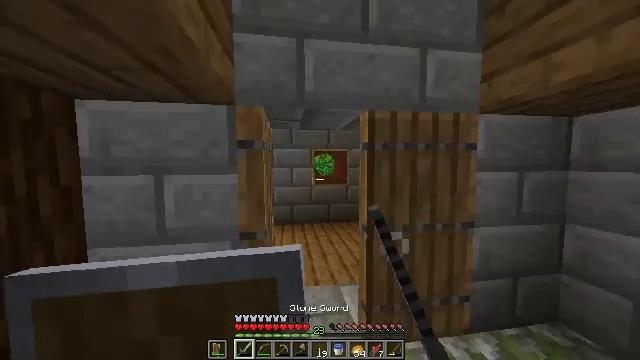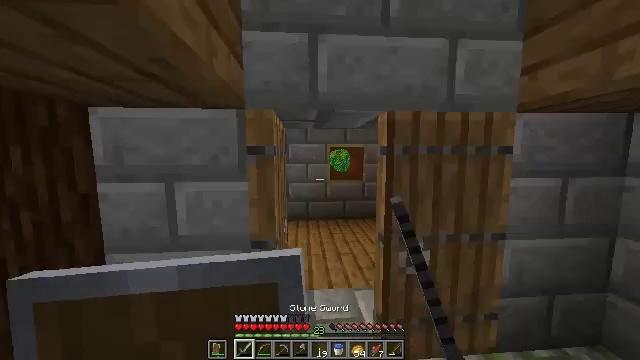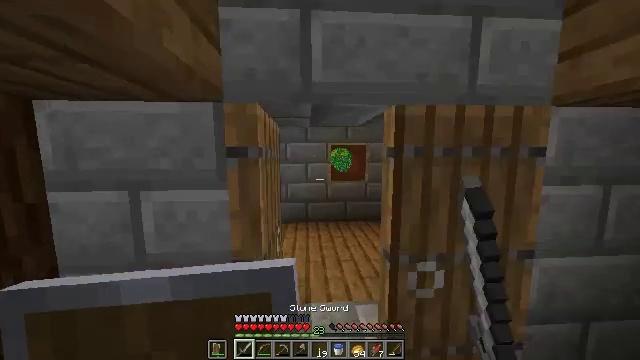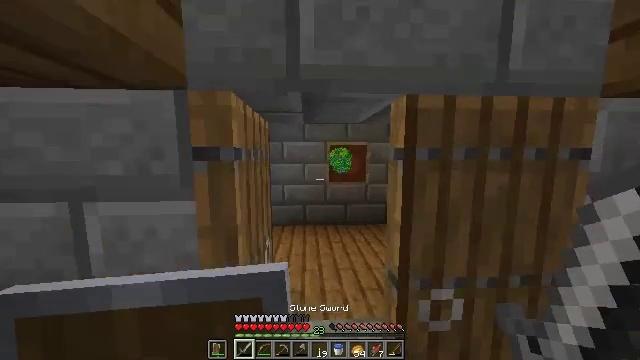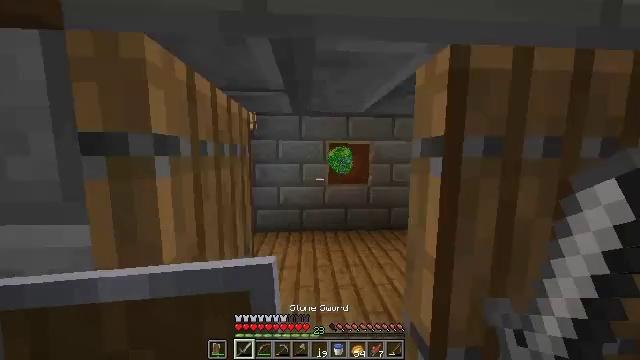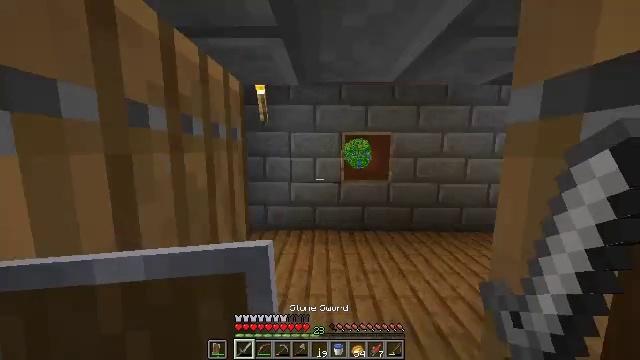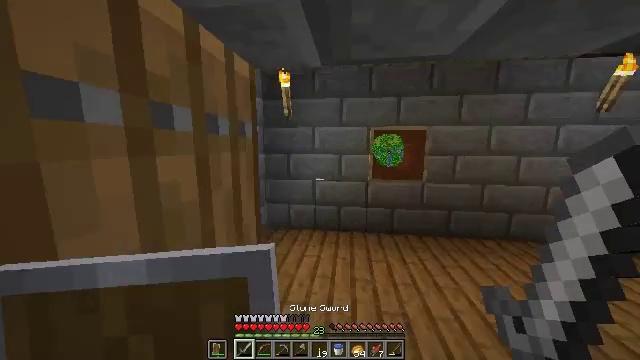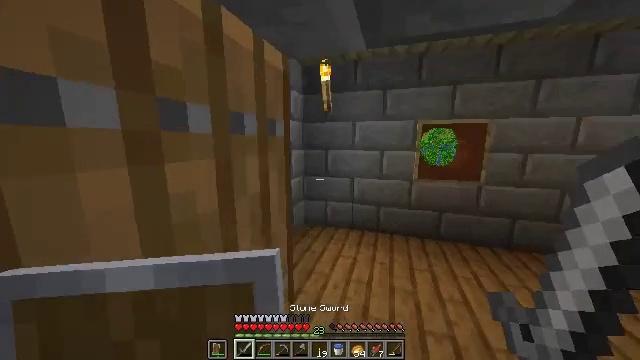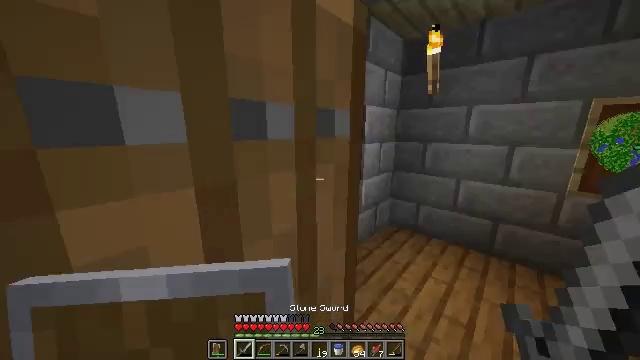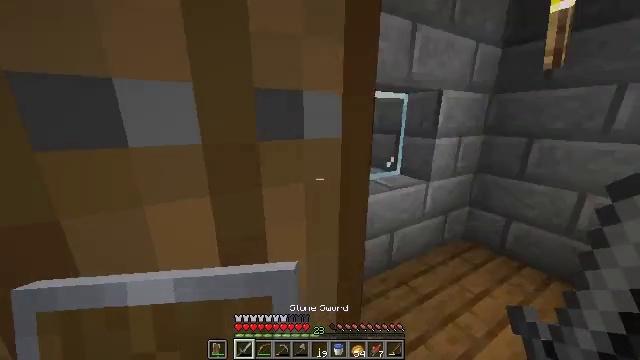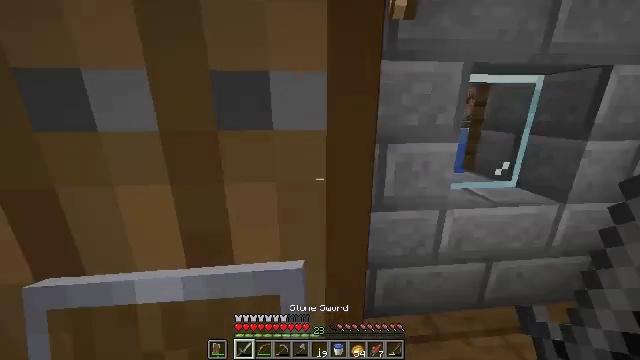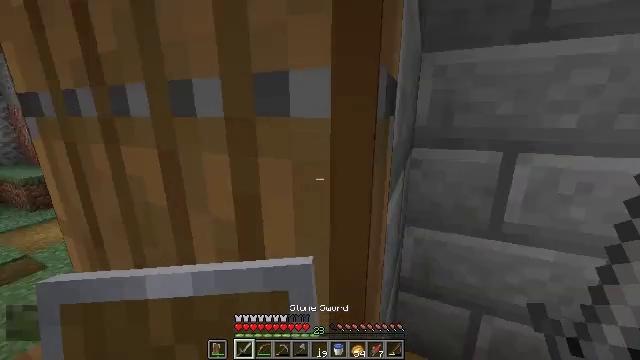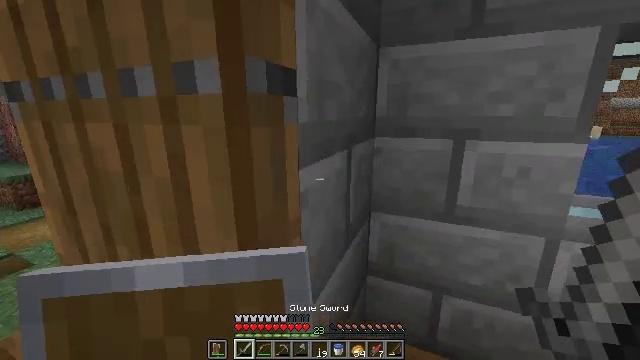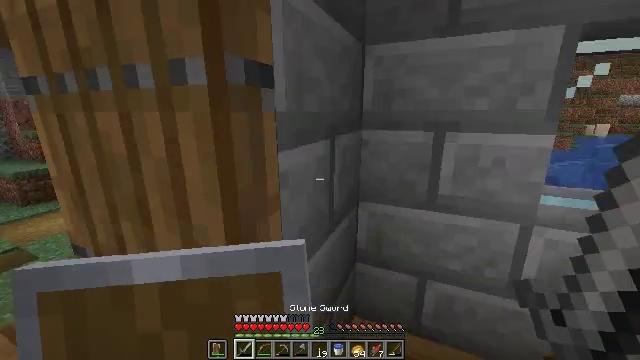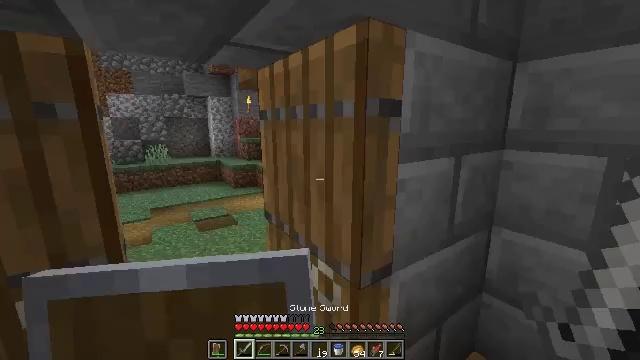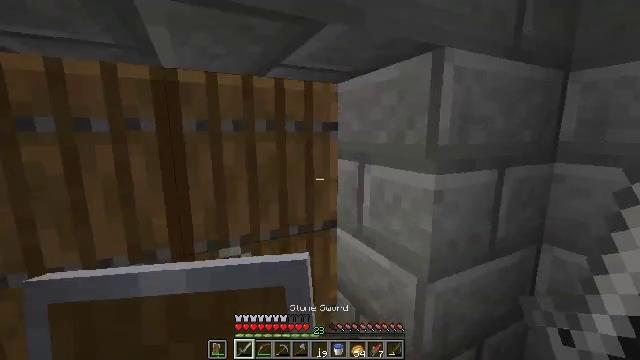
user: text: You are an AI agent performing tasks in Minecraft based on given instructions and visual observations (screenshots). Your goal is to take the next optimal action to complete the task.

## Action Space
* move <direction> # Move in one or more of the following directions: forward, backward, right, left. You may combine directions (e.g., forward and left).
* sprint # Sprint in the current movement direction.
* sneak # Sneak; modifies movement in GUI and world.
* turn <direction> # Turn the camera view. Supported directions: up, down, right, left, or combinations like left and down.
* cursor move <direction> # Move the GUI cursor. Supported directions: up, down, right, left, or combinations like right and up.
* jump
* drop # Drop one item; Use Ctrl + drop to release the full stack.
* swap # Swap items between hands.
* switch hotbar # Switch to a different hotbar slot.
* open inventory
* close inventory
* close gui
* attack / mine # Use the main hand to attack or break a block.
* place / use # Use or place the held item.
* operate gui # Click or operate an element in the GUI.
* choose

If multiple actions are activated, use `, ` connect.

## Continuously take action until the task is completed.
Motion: motion action
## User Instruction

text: Obtain gold nugget by crafting gold ingot.
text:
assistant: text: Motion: move forward, turn left and down
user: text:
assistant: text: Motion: move forward
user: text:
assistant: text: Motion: move forward
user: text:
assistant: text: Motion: move forward
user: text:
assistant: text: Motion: move forward, turn left and down
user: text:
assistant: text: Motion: move forward, turn left and down
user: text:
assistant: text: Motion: move forward, turn left and down
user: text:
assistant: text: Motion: move forward, turn left and down
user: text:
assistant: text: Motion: move forward and move right, turn left and down
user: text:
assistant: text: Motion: move forward and move right, turn left
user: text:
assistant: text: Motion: move back and move right, turn left and up
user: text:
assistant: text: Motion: move back and move right
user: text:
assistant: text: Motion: move back
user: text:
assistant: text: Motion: move back, turn left and up
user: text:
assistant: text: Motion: move back and move left, turn left and up, use / place
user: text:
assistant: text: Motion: move back and move left, turn left, use / place
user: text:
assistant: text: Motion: move back and move left, turn left, use / place
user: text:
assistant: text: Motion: move left, turn left and down
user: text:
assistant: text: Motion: move forward and move left, turn left and down
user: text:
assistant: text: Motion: move forward
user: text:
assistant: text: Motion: move forward and move left
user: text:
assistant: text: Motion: move forward and move left
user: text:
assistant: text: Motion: move forward and move left
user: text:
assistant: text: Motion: move forward, turn left
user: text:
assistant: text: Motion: move forward, turn right and up
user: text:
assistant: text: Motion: move forward
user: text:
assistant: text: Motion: move forward
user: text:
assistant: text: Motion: move forward
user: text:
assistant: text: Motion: move forward
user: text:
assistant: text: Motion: move forward, turn right